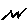
Label: zigzag